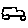
Label: car